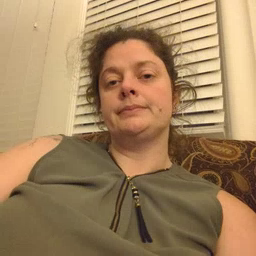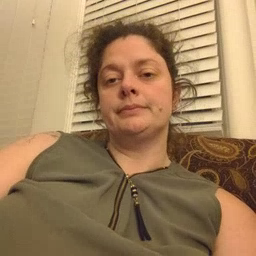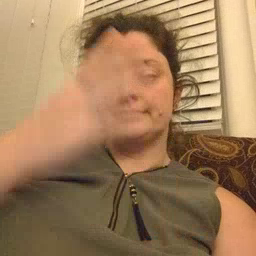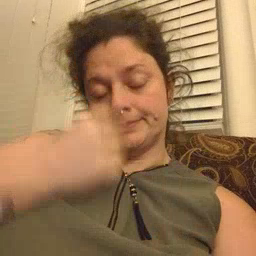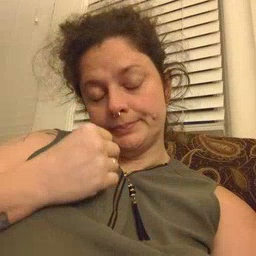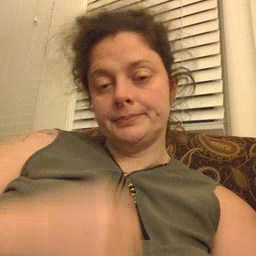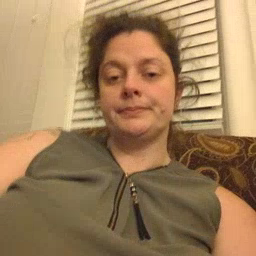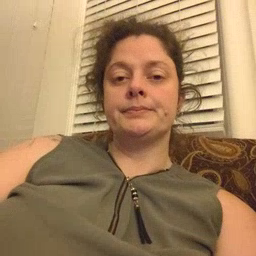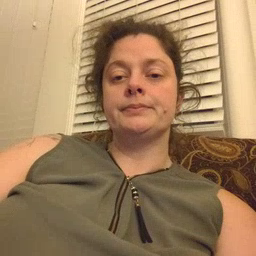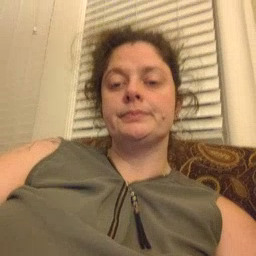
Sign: nap